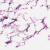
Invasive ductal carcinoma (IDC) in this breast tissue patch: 0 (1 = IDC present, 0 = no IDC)